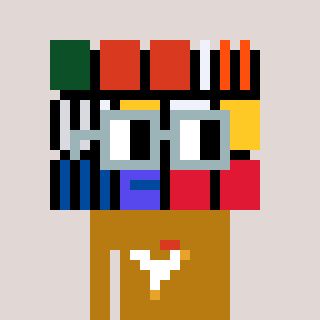
a pixel art character with square dark gray glasses, a abstract-shaped head and a gold-colored body on a warm background